Question: Let me start this off by saying I am very new to Angular2. So I am trying to load the list 'EMPS' into my table. Here's my app.component.ts file which has the majority of my code so far
'''
import { Component } from '@angular/core';
export class Emp {
name: string;
email: string;
office: string;
}
const EMPS: Emp[] = [
{ name: 'test1', email: 'test1@test.com', office: 'NY' },
{ name: 'test2', email: 'test2@test.com', office: 'LA' },
{ name: 'test3', email: 'test3@test.com', office: 'CHA' }
];
@Component({
selector: 'my-app',
template: '
<h1>{{ title }}</h1>
<div *ngFor="let d of data | async">
<table border=1>
<tr>
<td>
<h3>name: {{ d.name }}</h3>
</td>
<td>
<h3>email: {{ d.email }}</h3>
</td>
<td>
<h3>office: {{ d.office }}</h3>
</td>
<td>
</tr>
</table>
</div>
',
styles: ['
']
})
export class AppComponent {
title = 'TestTable';
emps = EMPS;
data = this.emps;
}
'''
Here are the errors I am getting:

I am pretty lost at the moment and I have no clue what to do. Can anyone help me out?
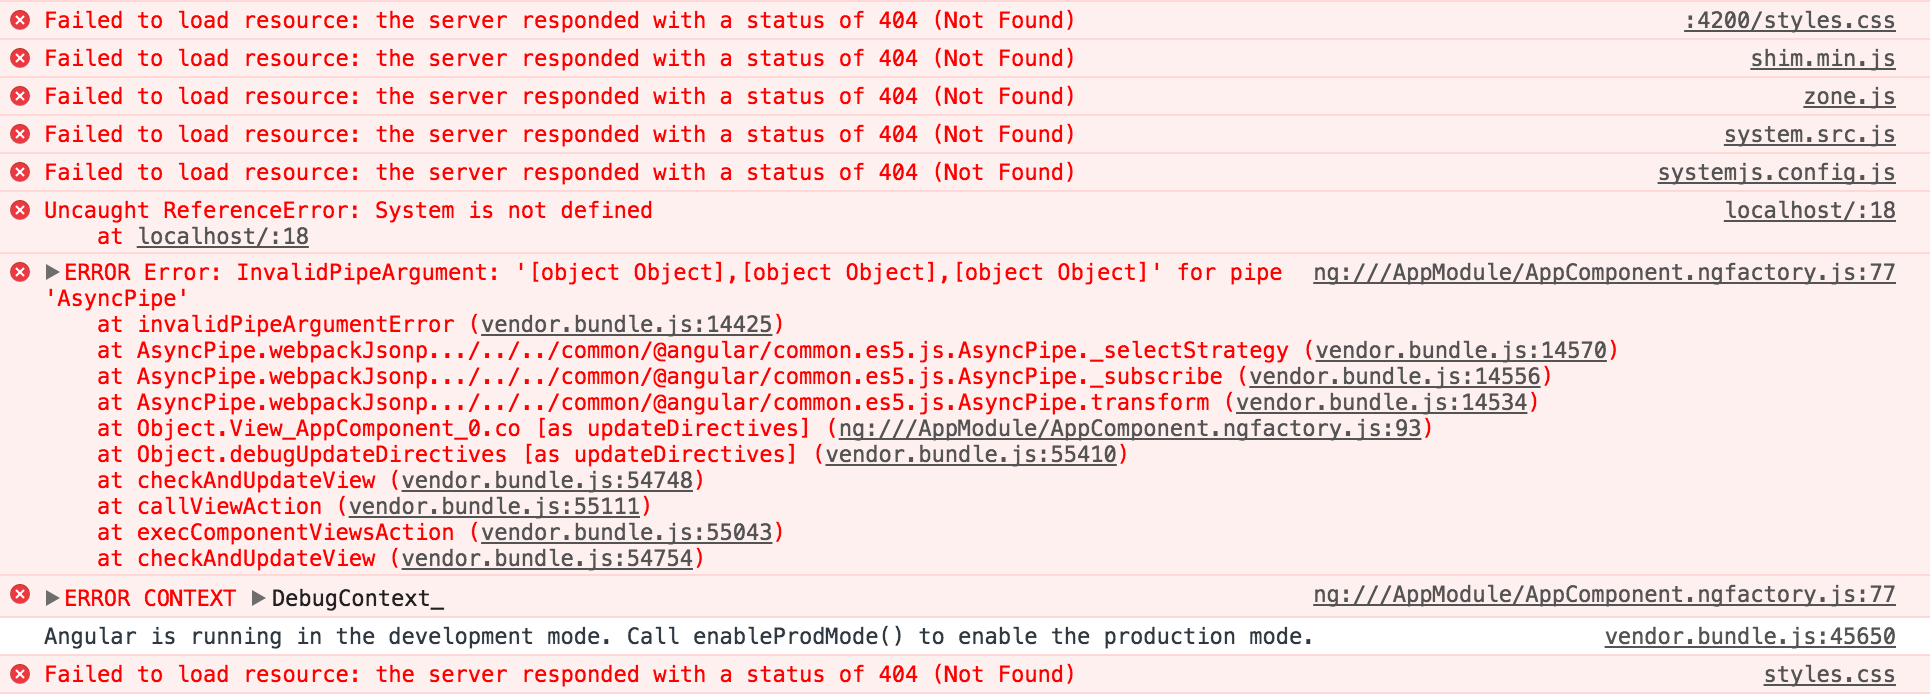
Answer: Drop the use of the 'async' pipe in your '*ngFor'. That should be used for iterating an Observable. You're using "static" content, not an Observable.